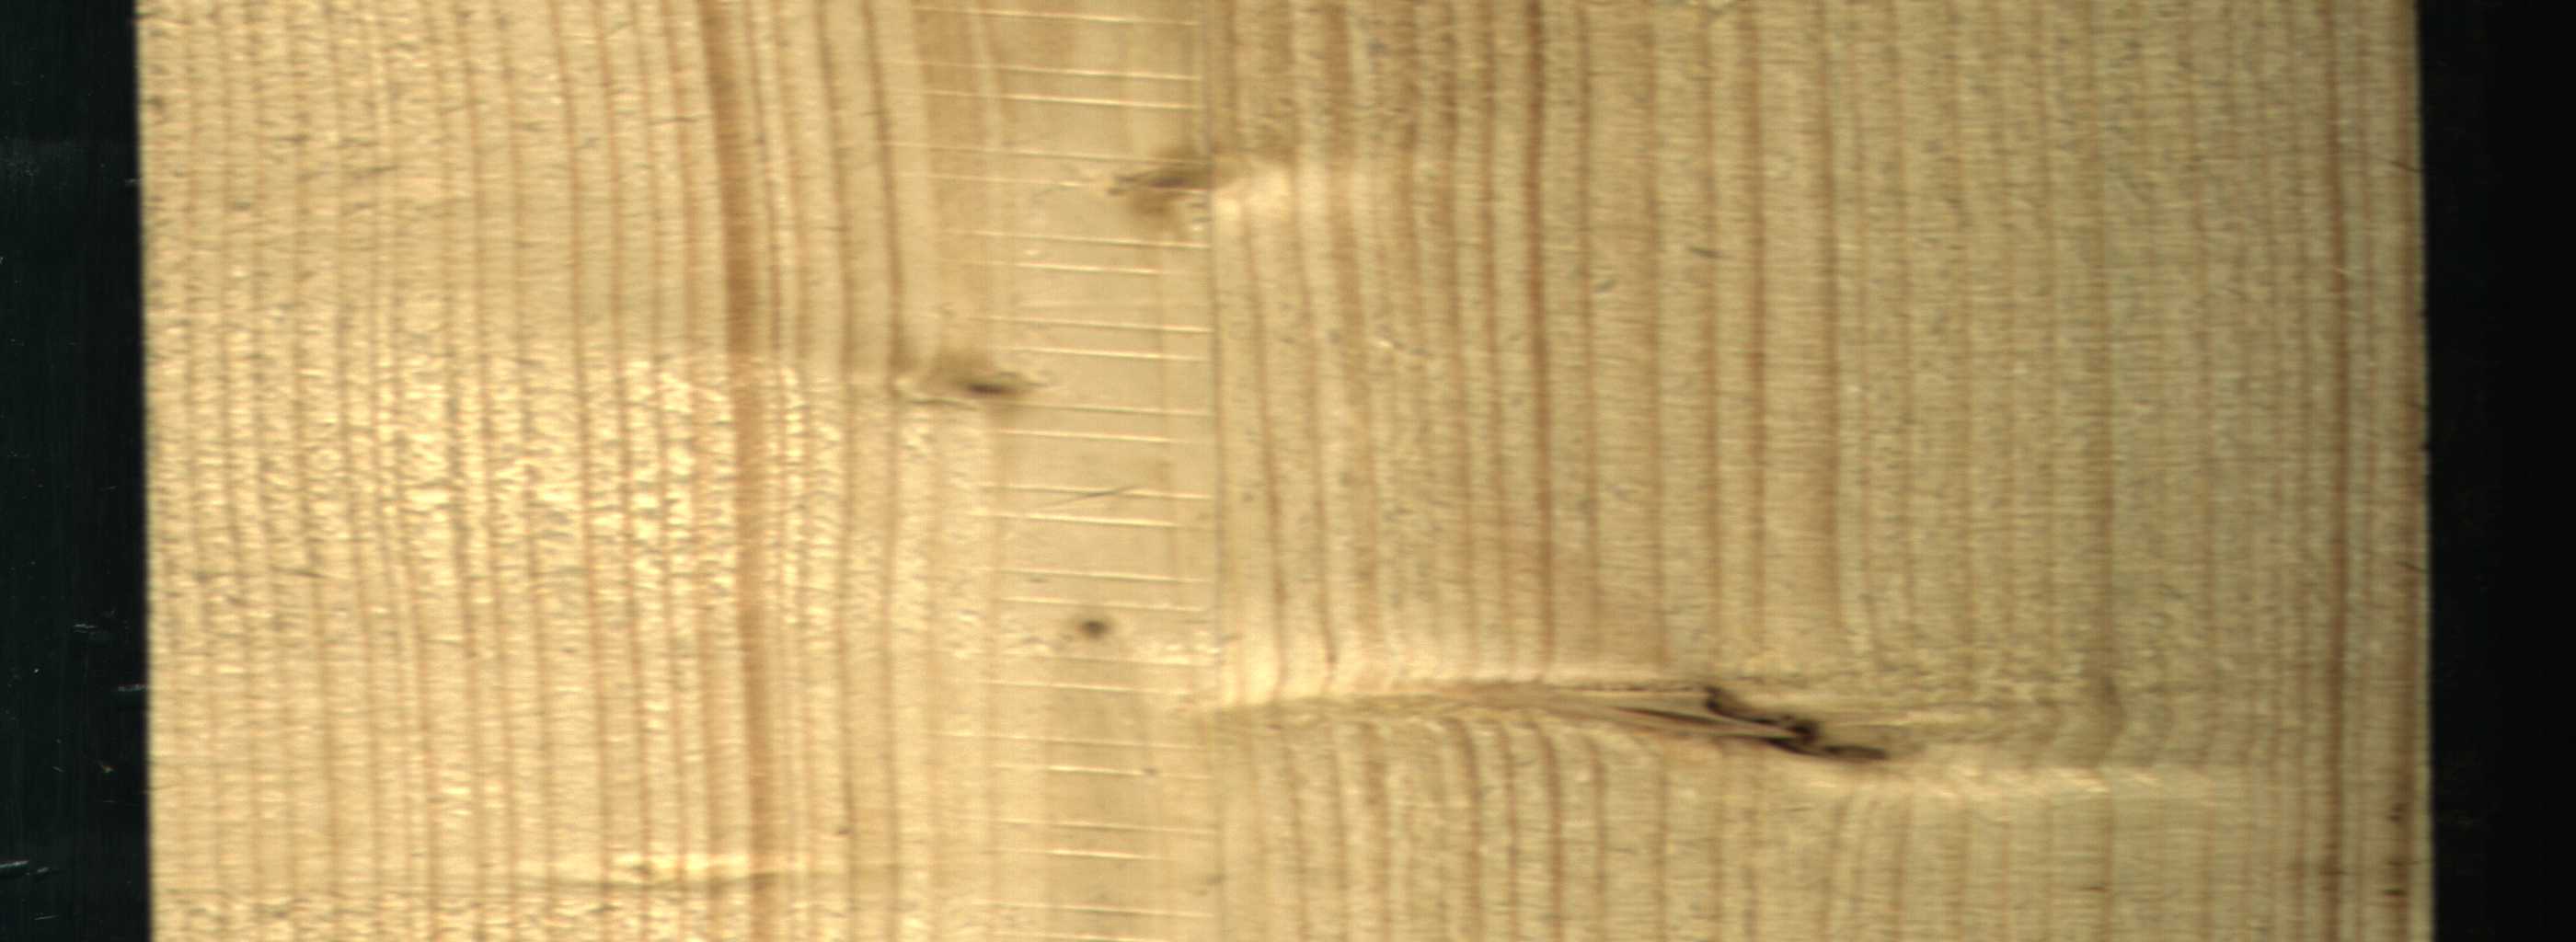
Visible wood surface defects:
Dead_Knot
Live_Knot
Live_Knot